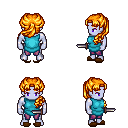
a pixel art fantasy rpg character, male body template, dark elf, purple skin, teal tunic, magenta pants, light blonde princess hairstyle, brown slippers, dagger, four views (front, back, left, right), 2x2 character sprite sheet, small pixel art, hard edges, no anti-aliasing